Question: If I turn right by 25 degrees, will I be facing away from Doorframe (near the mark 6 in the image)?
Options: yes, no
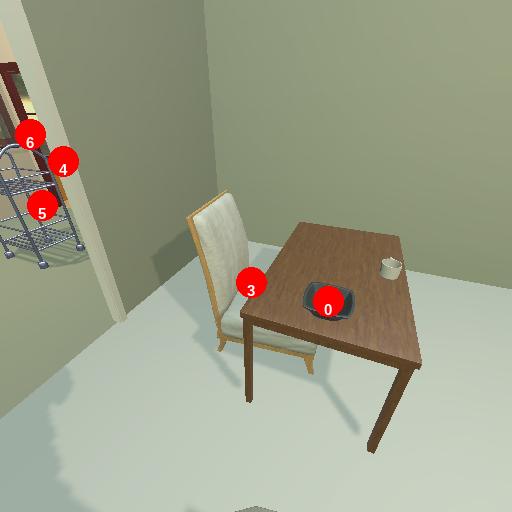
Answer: yes